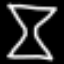
Label: hourglass